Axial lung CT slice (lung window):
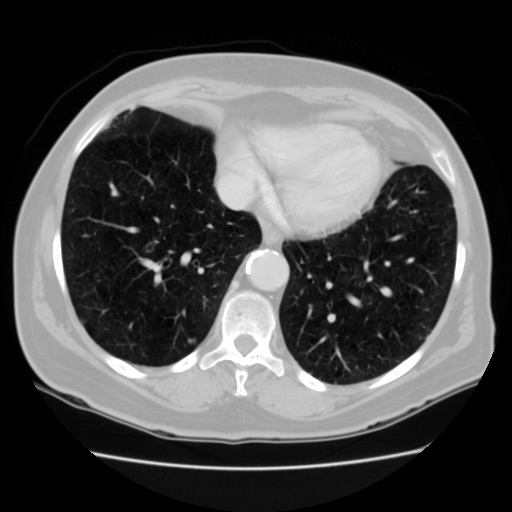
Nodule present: yes
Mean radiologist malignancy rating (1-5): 2